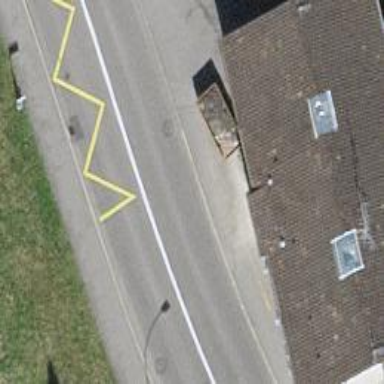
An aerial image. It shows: Bus stop with designated stop position for public transport.